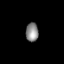
Tissue: lung
Cell type: Endothelial cells
Senescence score: 0.2127
Nuclear area (px): 234
Mean DAPI intensity: 137.03